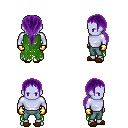
a pixel art fantasy rpg character, male body template, dark elf, purple skin, green tattered cape, teal pants, purple ponytail hairstyle, gold gloves, brown slippers, four views (front, back, left, right), 2x2 character sprite sheet, small pixel art, hard edges, no anti-aliasing